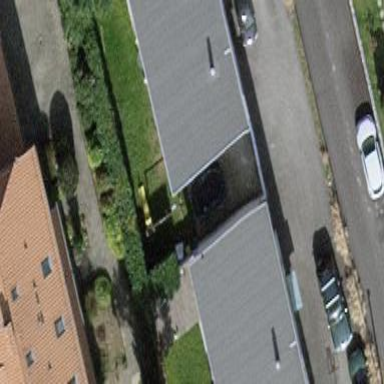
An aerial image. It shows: Garden enclosed by fence.